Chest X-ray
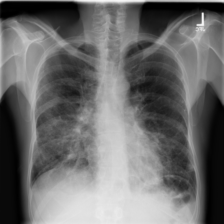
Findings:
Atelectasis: negative
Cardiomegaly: negative
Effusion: positive
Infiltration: positive
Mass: negative
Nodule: negative
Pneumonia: negative
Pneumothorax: negative
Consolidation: negative
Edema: negative
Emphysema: negative
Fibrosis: negative
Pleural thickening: negative
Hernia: negative